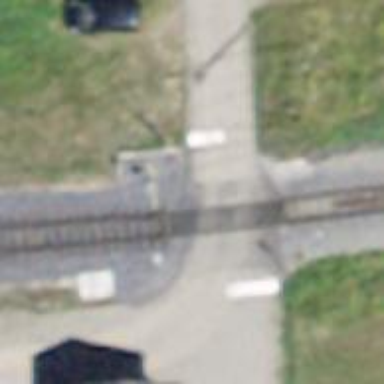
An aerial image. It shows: Narrow-gauge railway with single track. The railway is electrified with contact line.